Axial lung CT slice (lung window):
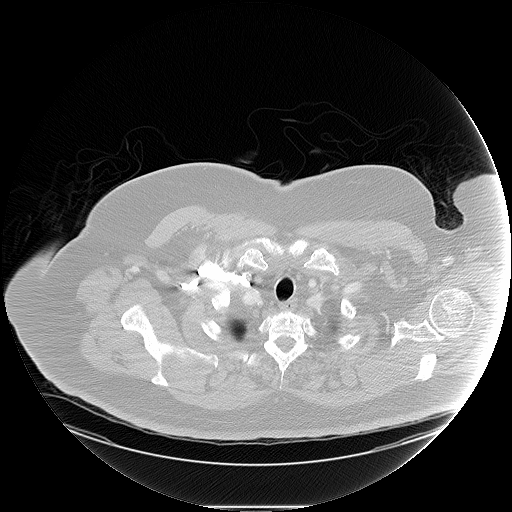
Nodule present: no